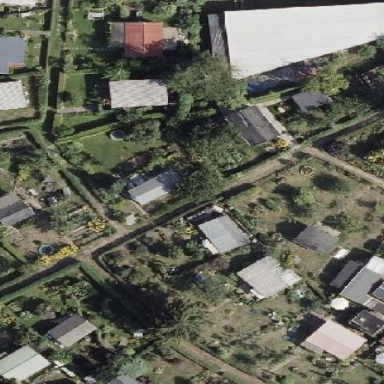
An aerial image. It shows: Plot within allotments.